Question: I've generated a graph of a FFT, with a number of individual peaks, in Python 2.7.3.

I understand that to calculate the area under the whole graph, I can either sum the values or use trapz, but I'm struggling when trying to restrict these calculations to a single region. For example, I'd like to calculate just the area between 105 and 120Hz, or between 145 and 155Hz.
If it helps, the code to generate this graph is:
'''
x=arange(0,15,0.01)
y=exp(-0.3*x)*exp(x*pi*20j)+exp(-0.9*x)*exp(x*pi*25j)+exp(-0.9*x)*exp(x*pi*15j)
fft(y)
plot(fft(y))
xlabel('frequency (Hz)')
show()
'''
I'm sure I'm probably just missing something relatively simple, but as a complete novice of programming I'd appreciate any help you can provide and a brief search of SO didn't provide any answers. Thanks.
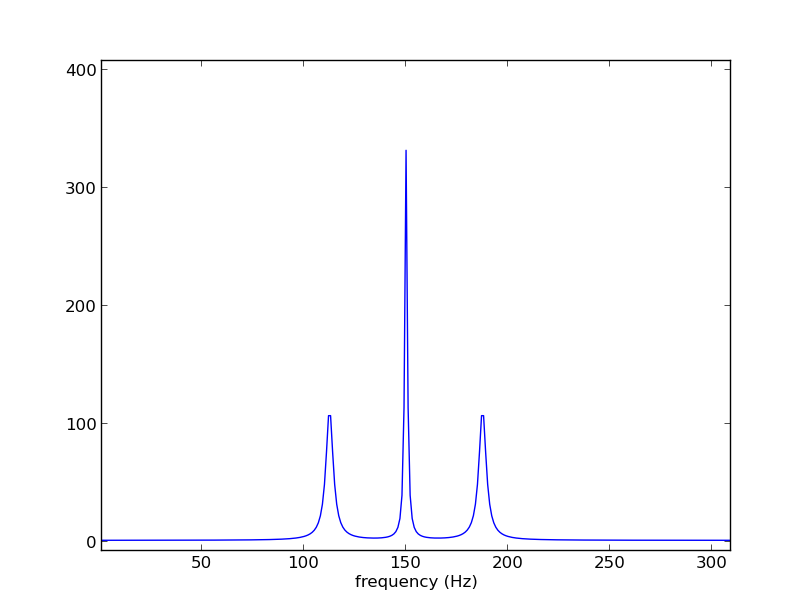
Answer: If you're using a simple sum (or trapezoidal) integration:
'''
ft = np.fft.fft(y)
integral = sum(ft[105:121])
'''
or
'''
integral = np.trapz(ft[105:121])
'''
seems like it should work.
'''
>>> import numpy as np
>>> x = x=np.arange(0,15,0.01)
>>> from numpy import exp,pi
>>> y=exp(-0.3*x)*exp(x*pi*20j)+exp(-0.9*x)*exp(x*pi*25j)+exp(-0.9*x)*exp(x*pi*15j)
>>> ft = np.fft.fft(y)
>>> np.trapz(ft[105:121])
(642.14009362811771+142.9776425340925j)
>>> sum(ft[105:121])
(652.29308789751224+152.70583448308713j)
'''